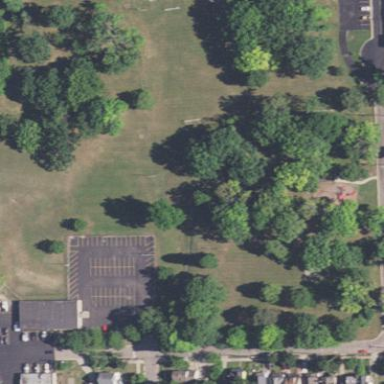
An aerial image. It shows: Park.